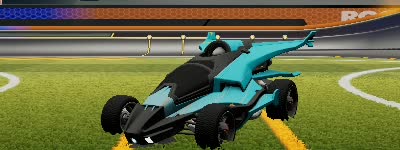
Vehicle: aftershock